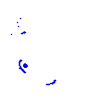
Particle: proton